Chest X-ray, PA view. Patient: 49 years old, sex M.
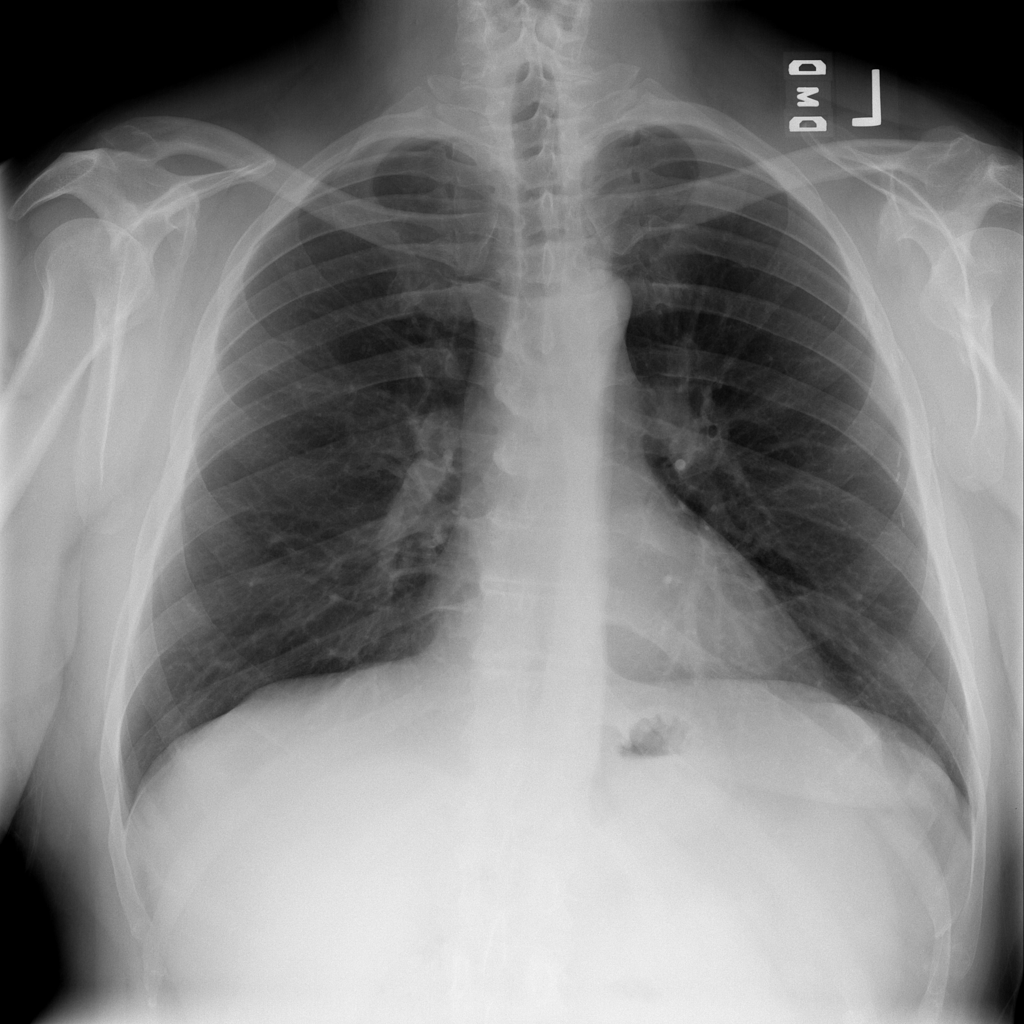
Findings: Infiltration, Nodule